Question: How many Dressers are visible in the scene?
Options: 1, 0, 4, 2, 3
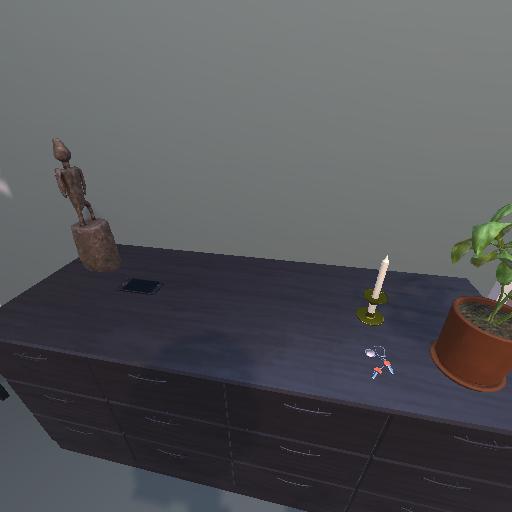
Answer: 1